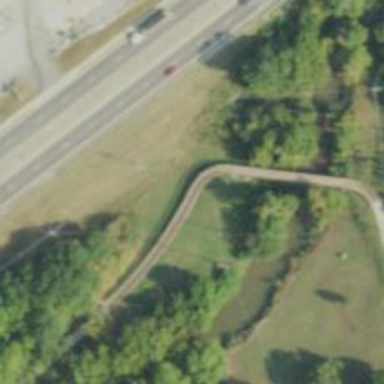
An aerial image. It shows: Bridge for cycleway.